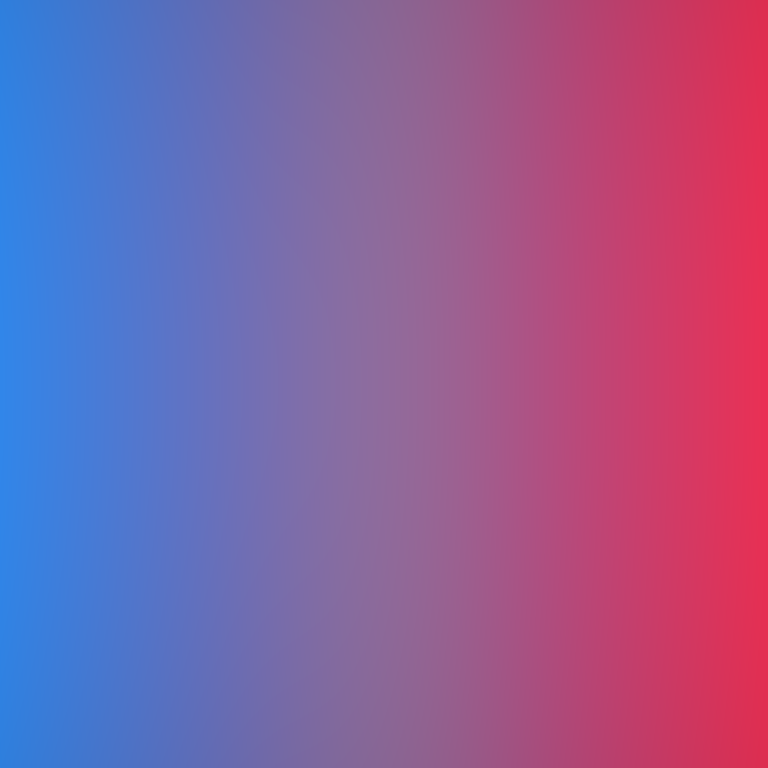
Abstract light effect, smooth gradient from cool blue to warm red, calm atmosphere, soft blend, no room, no furniture, no objects.